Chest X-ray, PA view. Patient: 21 years old, sex M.
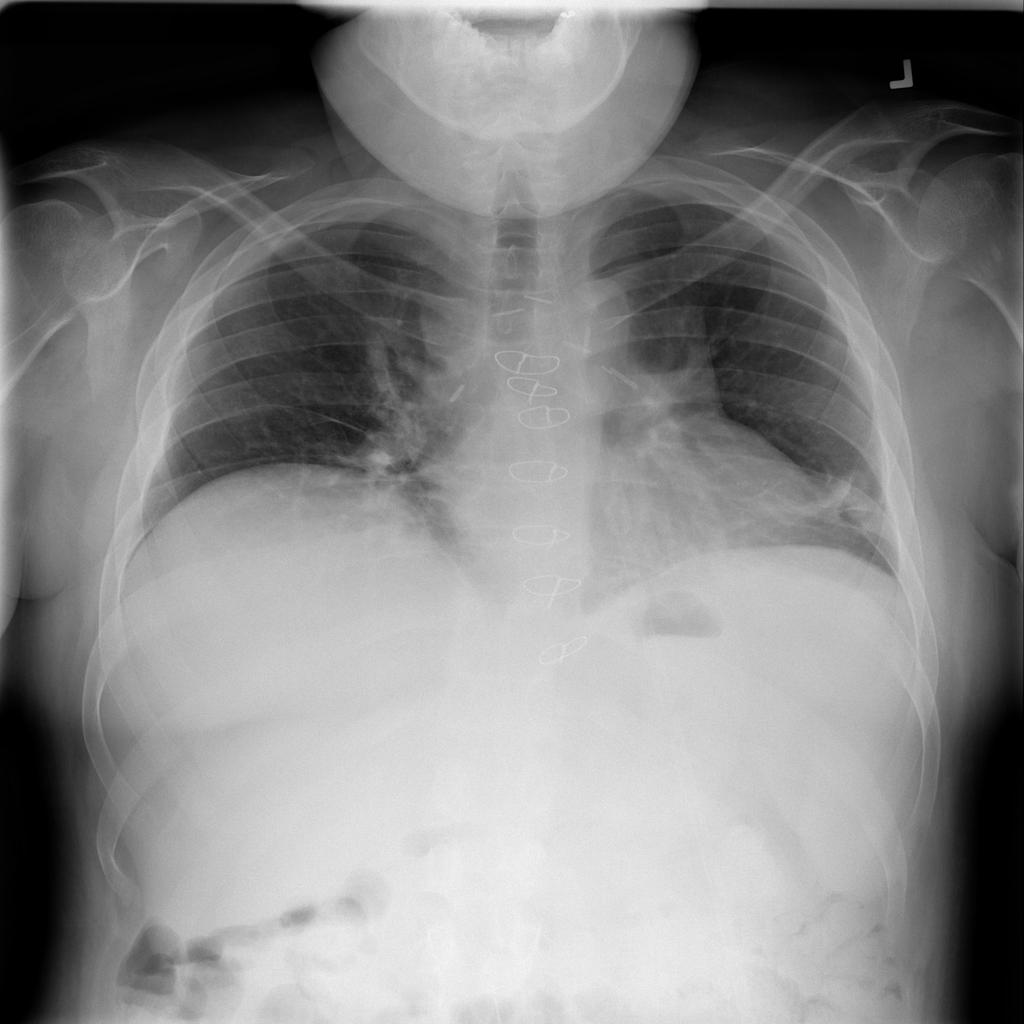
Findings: Infiltration